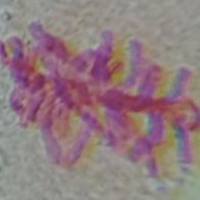
Label: metaphase